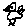
Label: bird